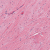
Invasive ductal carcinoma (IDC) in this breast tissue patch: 0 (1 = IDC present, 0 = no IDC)